Aerial crown-view tile of a tropical tree (Barro Colorado Island, Panama), acquired 20241014:
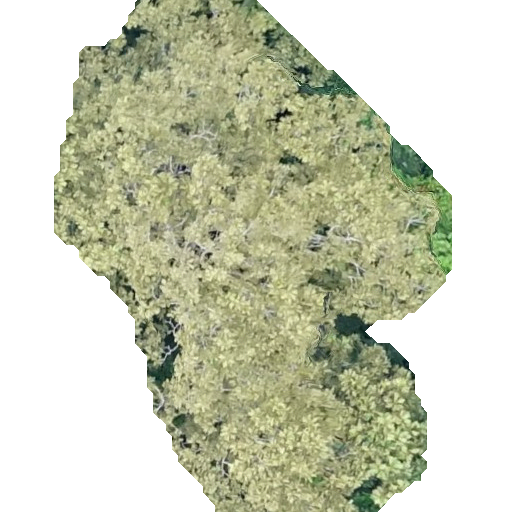
Species: Dipteryx oleifera
GBIF accepted scientific name: Dipteryx oleifera
Crown area: 232.113 m²